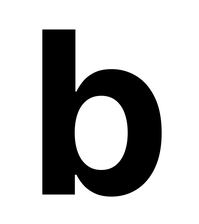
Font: Inter_Bold